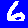
Digit: 6